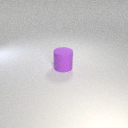
large purple rubber cylinder